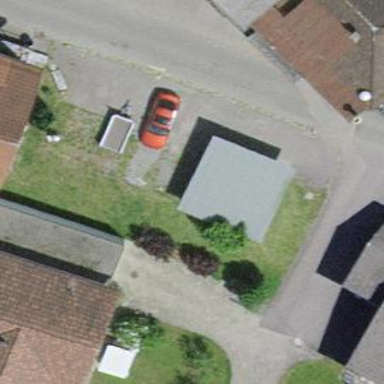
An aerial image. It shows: View of roof of building.